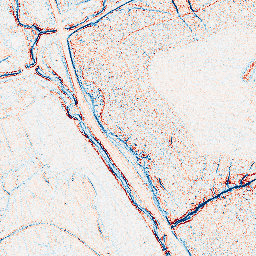
Category: edge_preserving
Decomposition family: anisotropic_diffusion
Decomposition parameters: iterations: 5
kappa: 10
gamma: 0.05
Upsampling method: quintic
Upsampling parameters: scale: 4
Upsampling scale: 4